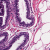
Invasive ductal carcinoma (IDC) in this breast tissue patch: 0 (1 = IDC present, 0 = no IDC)